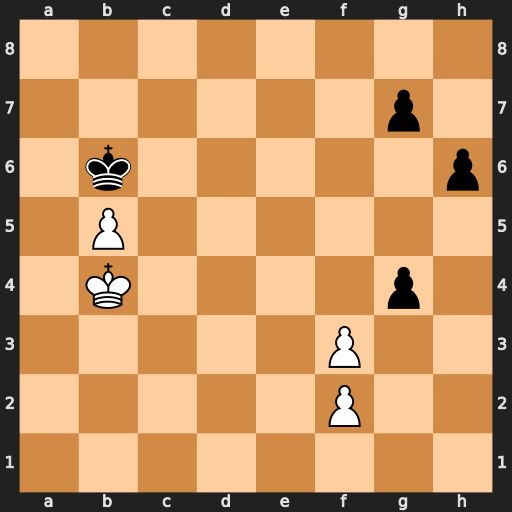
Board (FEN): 8/6p1/1k5p/1P6/1K4p1/5P2/5P2/8
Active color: w
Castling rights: -
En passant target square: -
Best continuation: fxg4 g6 f4 h5 f5